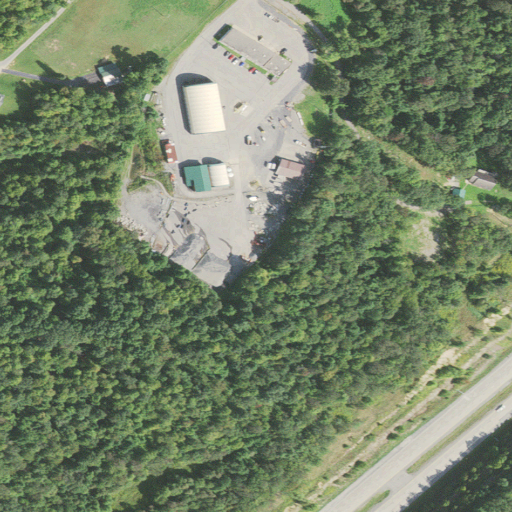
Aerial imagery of mountain in West Virginia named Plumley Mountain containing deciduous forest, barren land, medium intensity development, low intensity development, high intensity development, shrub, open development, and grassland